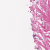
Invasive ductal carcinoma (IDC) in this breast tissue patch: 0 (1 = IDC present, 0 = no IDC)